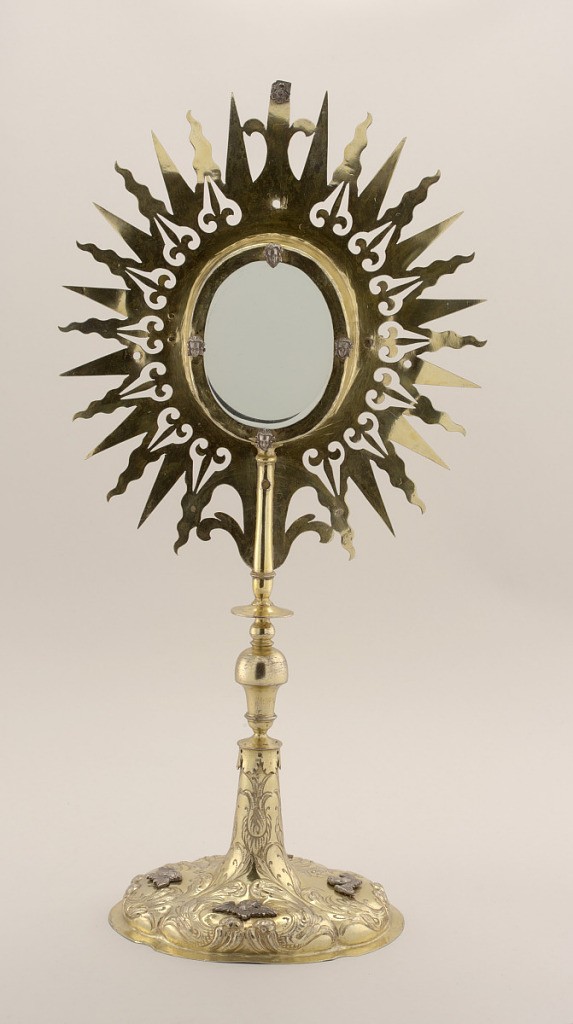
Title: Monstrance
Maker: Eustach Hayd, d. 1674
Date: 1670–1674
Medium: gold plated, silver, glass
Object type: monstrance
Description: Four-lobed base decorated with embossed acanthus and floral scrollwork and cherubim appliques. Base rising to baluster stem and ovoidal sunburst framing an ovoidal pyx. Four female masks applied to frame and rose applied to fleur-de-lys finial.